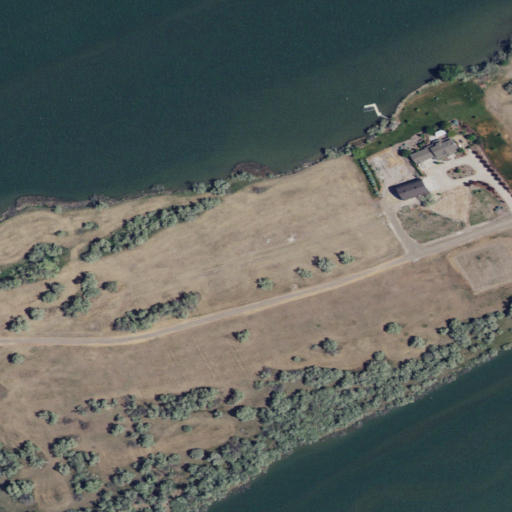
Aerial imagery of island in Idaho named Parees Island containing cultivated crops, open water, woody wetlands, herbaceous wetlands, and low intensity development